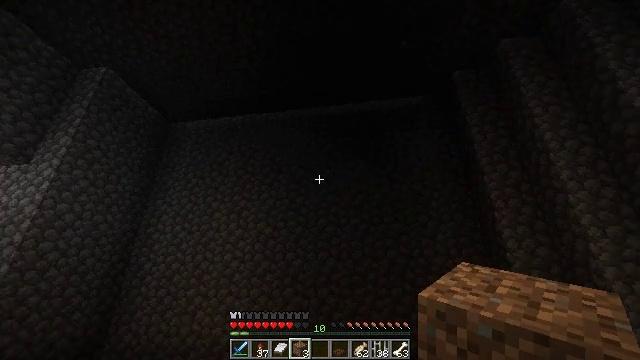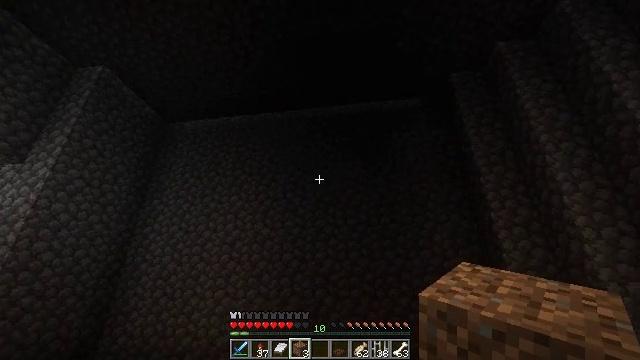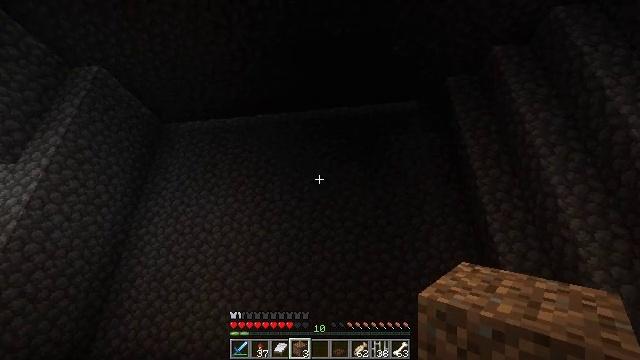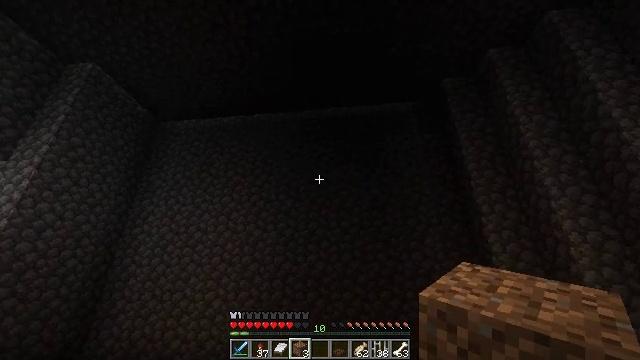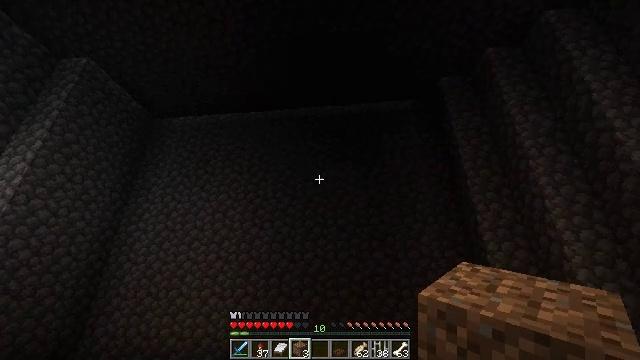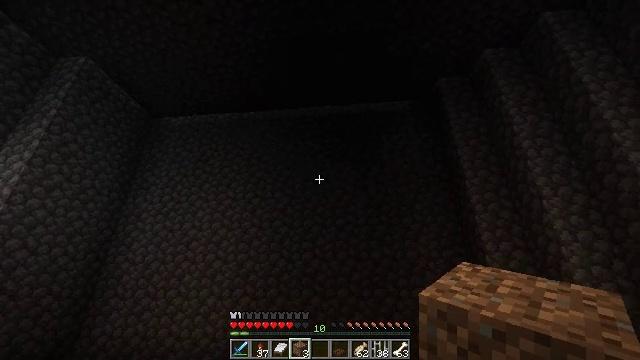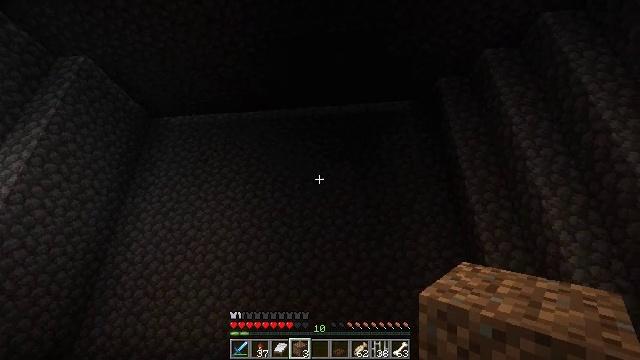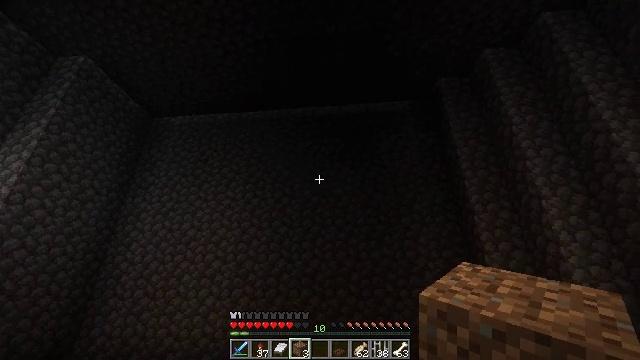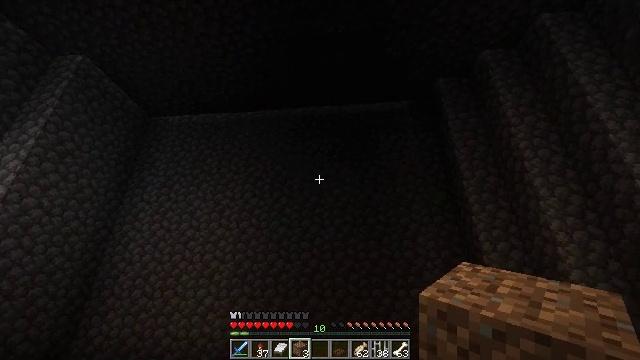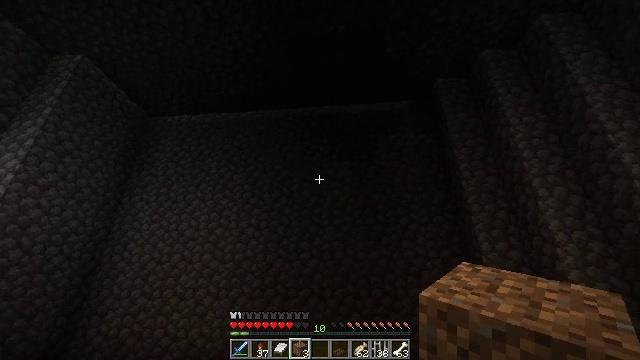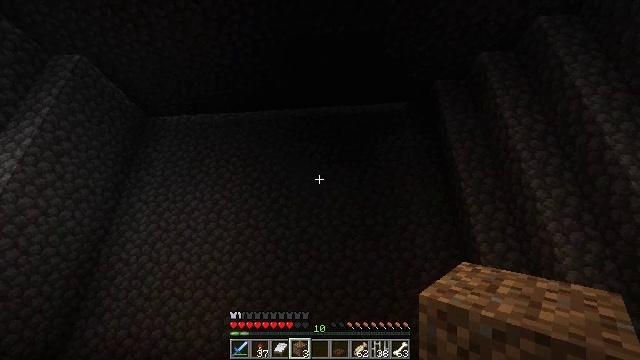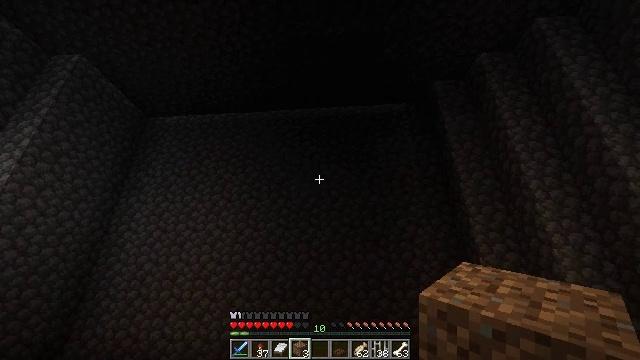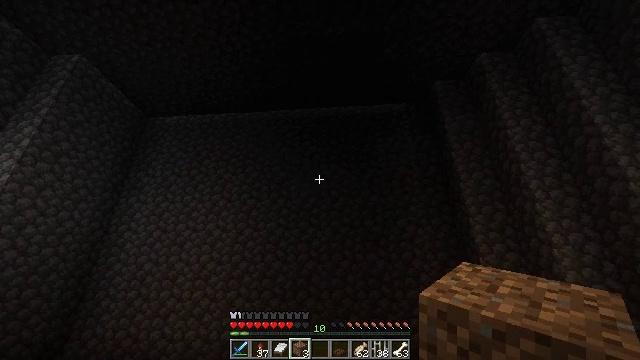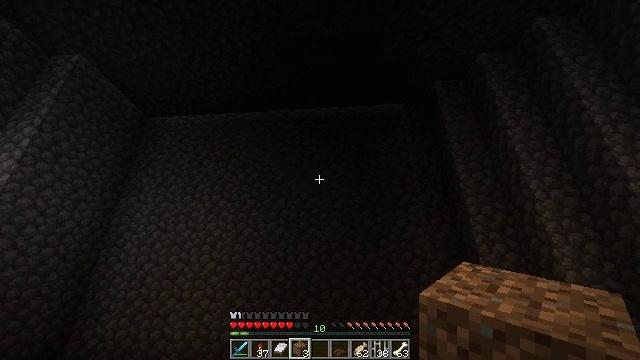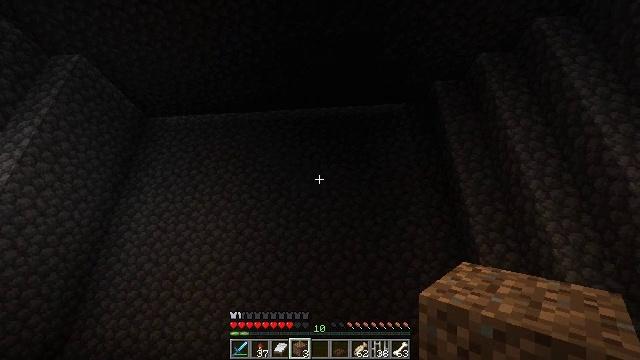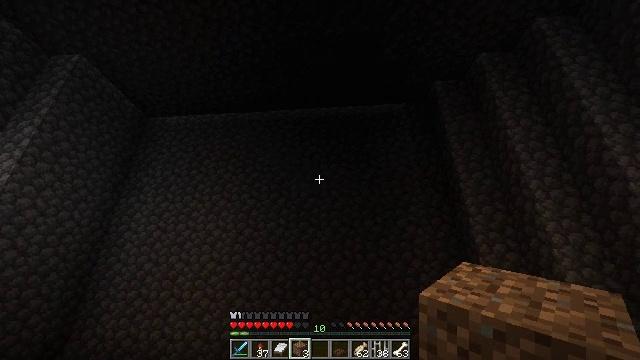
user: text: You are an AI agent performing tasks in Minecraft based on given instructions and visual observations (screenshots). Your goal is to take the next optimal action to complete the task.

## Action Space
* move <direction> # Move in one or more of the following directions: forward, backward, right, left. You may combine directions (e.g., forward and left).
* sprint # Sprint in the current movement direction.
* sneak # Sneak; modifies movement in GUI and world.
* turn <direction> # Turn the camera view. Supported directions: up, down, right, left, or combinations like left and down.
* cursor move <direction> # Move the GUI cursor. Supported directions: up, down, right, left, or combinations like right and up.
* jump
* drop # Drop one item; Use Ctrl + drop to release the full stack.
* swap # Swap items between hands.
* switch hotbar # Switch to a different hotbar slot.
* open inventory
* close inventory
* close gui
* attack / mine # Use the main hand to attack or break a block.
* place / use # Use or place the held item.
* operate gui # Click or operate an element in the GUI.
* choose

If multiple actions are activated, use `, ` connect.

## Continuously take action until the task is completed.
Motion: motion action
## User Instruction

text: Drop kelp from the inventory.
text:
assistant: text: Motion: no_op
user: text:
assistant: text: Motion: no_op
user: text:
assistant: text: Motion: no_op
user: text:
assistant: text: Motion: no_op
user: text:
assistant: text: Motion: no_op
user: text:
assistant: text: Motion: no_op
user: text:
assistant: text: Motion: no_op
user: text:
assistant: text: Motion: no_op
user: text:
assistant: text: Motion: no_op
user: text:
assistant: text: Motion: no_op
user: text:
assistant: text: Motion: no_op
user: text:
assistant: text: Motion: no_op
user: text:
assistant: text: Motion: no_op
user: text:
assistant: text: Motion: no_op
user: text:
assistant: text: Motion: no_op
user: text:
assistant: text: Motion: no_op
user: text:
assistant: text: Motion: no_op
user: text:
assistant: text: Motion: no_op
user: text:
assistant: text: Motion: no_op
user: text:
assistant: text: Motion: no_op
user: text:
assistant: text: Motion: no_op
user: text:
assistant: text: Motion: no_op
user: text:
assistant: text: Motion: no_op
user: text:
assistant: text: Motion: no_op
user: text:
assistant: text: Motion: no_op
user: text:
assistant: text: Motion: no_op
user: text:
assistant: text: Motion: no_op
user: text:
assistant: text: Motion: no_op
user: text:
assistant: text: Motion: no_op
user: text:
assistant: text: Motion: no_op